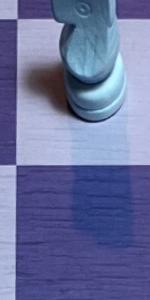
Label: Empty